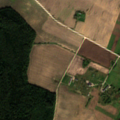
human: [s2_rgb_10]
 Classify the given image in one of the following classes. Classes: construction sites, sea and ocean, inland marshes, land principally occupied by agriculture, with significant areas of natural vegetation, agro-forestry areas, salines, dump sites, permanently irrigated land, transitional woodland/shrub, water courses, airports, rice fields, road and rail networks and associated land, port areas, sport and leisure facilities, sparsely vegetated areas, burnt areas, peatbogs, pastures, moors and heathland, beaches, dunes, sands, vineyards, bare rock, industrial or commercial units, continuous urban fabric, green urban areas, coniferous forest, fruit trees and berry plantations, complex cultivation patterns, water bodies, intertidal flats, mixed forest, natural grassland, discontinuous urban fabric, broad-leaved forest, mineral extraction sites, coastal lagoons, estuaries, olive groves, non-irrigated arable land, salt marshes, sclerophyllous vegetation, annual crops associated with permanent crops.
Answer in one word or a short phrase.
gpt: non-irrigated arable land, complex cultivation patterns, broad-leaved forest